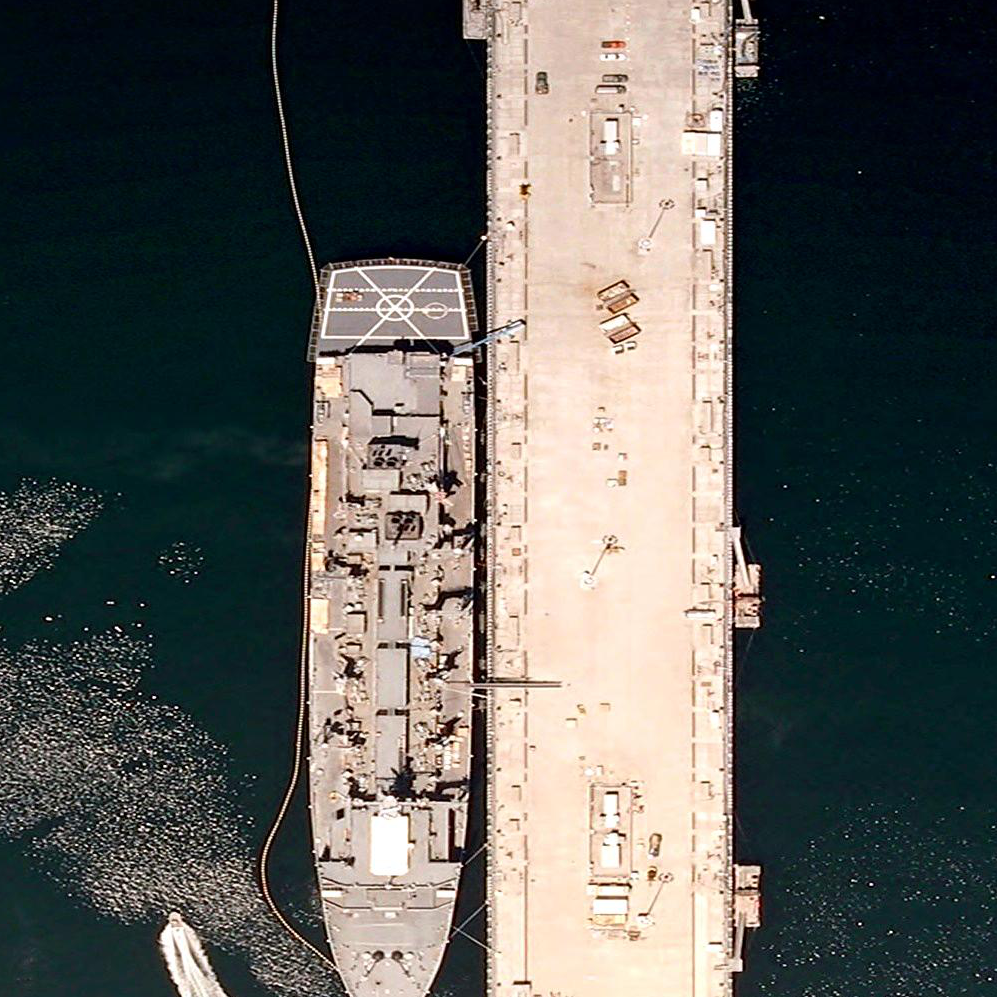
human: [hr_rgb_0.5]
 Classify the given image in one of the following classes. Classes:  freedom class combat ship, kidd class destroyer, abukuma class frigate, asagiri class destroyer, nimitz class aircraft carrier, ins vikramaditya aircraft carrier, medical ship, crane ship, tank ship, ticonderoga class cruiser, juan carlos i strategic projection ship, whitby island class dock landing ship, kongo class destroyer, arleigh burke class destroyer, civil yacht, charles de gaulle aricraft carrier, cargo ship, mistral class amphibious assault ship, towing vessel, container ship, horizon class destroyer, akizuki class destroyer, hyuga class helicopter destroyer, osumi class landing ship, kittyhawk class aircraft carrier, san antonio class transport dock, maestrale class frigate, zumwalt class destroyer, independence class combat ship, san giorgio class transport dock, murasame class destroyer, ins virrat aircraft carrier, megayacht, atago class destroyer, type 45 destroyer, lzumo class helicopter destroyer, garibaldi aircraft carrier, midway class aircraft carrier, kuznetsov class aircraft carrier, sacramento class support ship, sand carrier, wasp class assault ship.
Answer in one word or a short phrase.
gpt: Sacramento class support ship